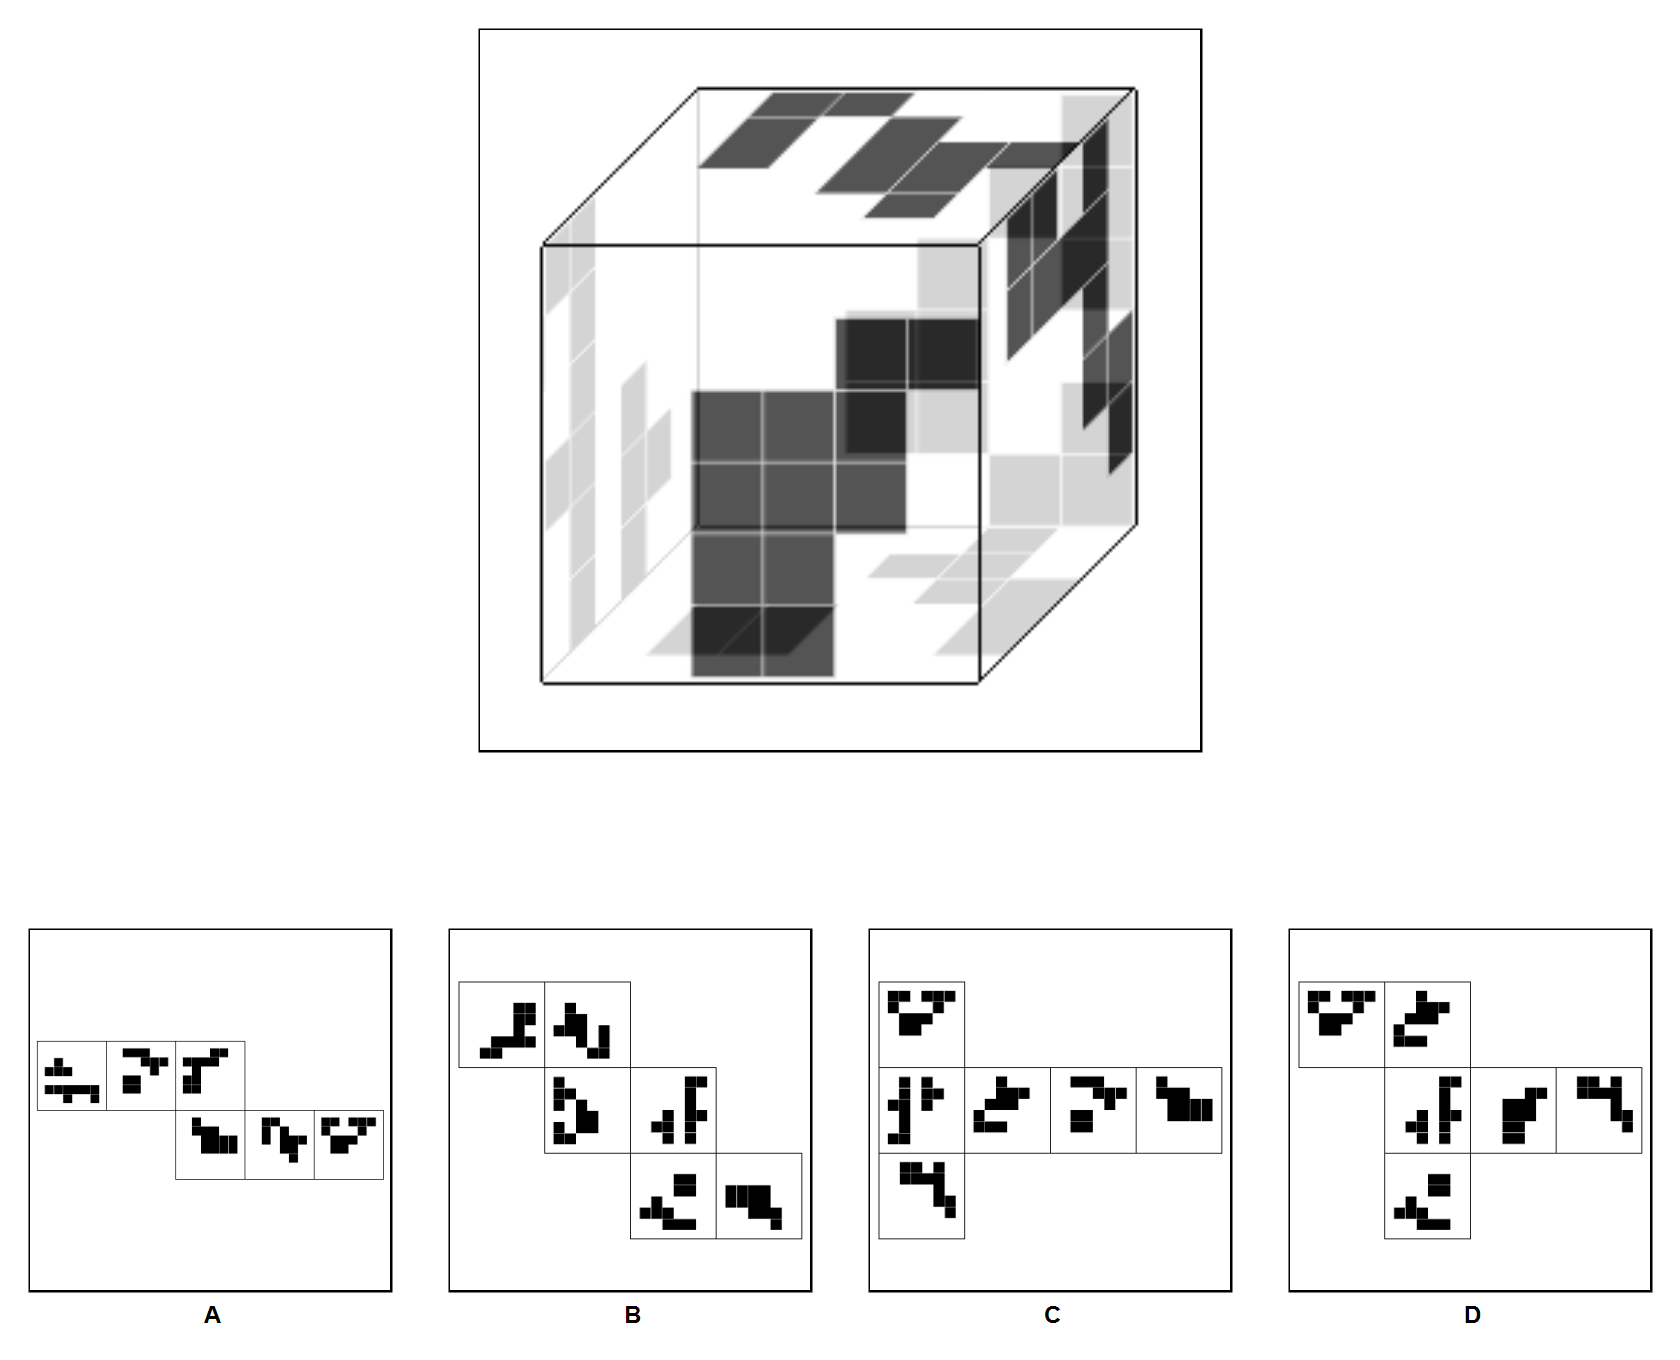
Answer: D